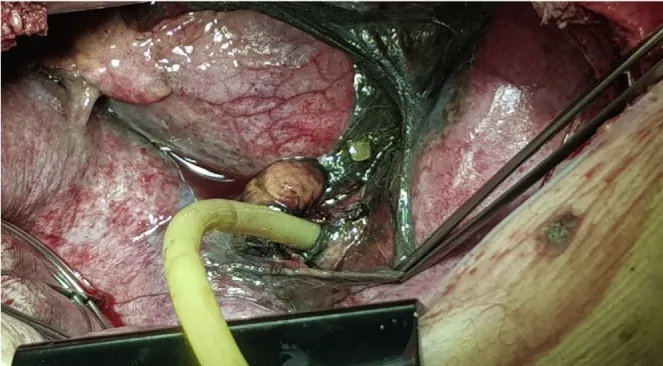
Emergent left thoracotomy. . B. T-tube oesophageal drainage.
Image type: medical_photograph (other_medical_photograph)